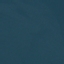
Label: SeaLake